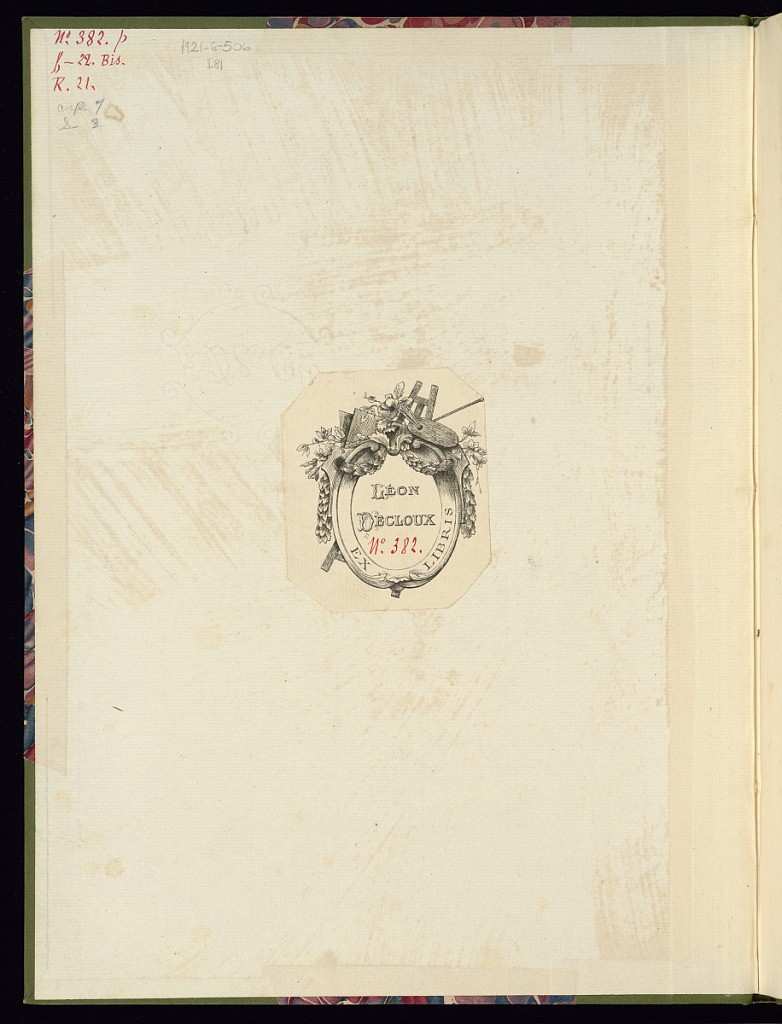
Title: Nouveau Livre de Cartouches à l’Usage de différens Artistes
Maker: Borch, active mid 18th century
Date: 1729–68
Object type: Album
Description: Album with two series of cartouche designs featuring arms, and fantastical creatures. Both series share the same name with designs by Borch, published by either Marguerite Caillou Chereau or Genevieve-Marguerite Chereau (both known as Veuve Chereau). The plates are signed.